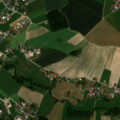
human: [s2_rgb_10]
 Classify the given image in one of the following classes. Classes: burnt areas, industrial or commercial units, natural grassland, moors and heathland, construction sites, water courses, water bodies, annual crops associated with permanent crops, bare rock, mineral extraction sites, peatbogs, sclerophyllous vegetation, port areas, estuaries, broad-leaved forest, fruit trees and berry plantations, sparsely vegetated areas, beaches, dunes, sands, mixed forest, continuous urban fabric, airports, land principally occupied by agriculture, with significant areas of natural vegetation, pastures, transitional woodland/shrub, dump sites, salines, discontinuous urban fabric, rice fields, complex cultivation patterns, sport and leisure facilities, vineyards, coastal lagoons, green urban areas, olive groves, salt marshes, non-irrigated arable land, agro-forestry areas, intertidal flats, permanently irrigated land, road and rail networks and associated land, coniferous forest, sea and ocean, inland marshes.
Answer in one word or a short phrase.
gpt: discontinuous urban fabric, non-irrigated arable land, pastures, land principally occupied by agriculture, with significant areas of natural vegetation, coniferous forest